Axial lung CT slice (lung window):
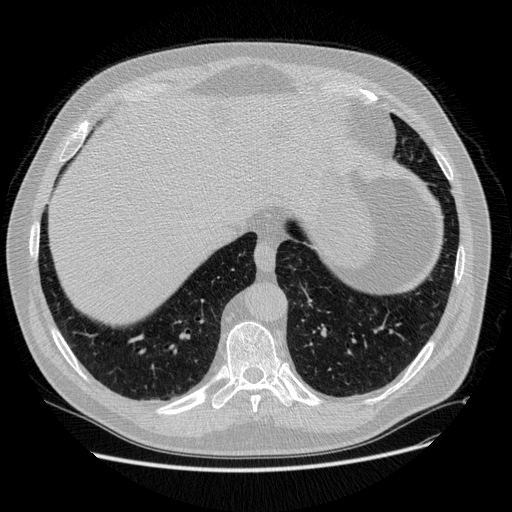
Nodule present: no